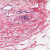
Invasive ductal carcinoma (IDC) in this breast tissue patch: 0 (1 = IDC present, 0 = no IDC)